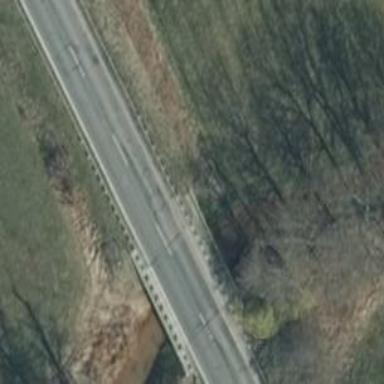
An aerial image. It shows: Footway on bridge.